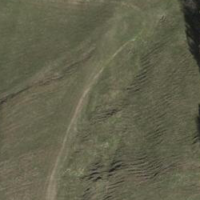
EUNIS habitat code: 24
Species observed at this site:
Primula veris